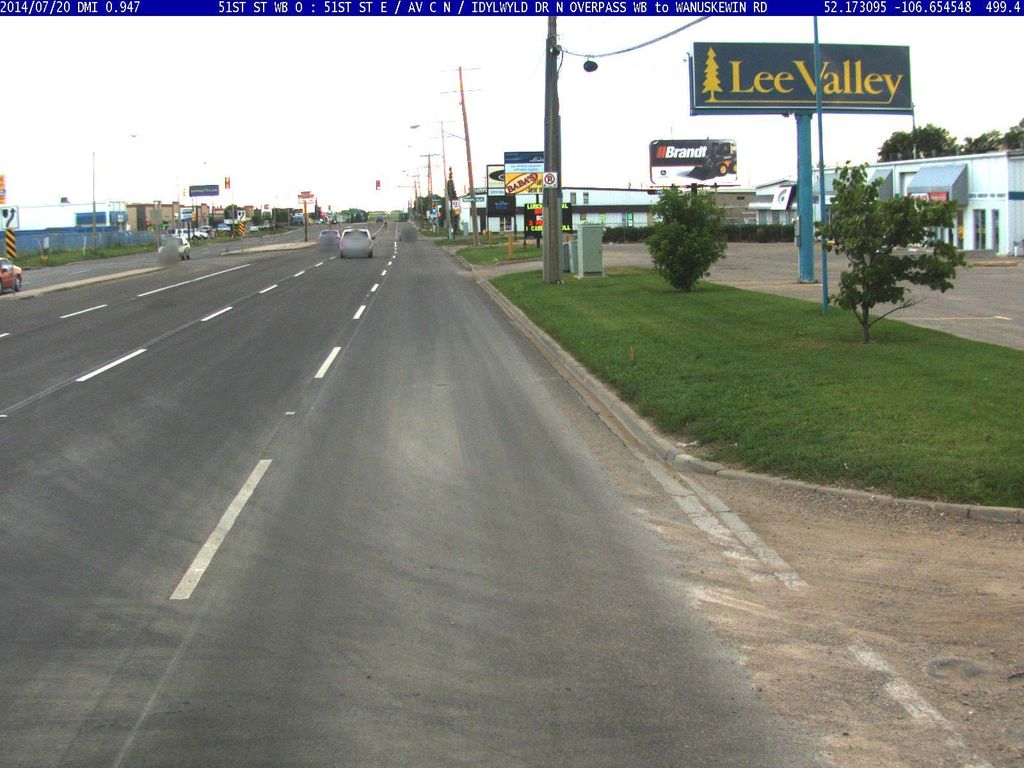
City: saskatoon